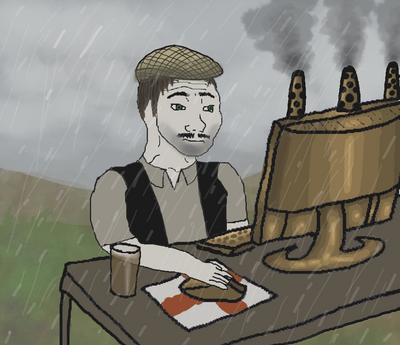
Label: 5_Wojak_with_Background